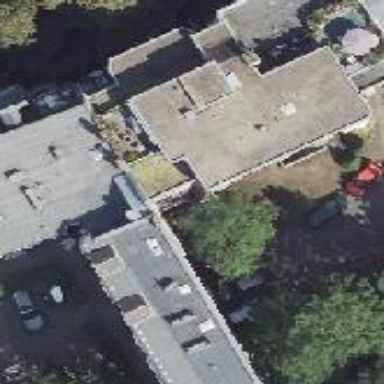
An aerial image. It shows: Building consisting of apartments.